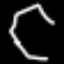
Label: octagon